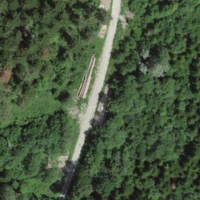
EUNIS habitat code: 44
Species observed at this site:
Tussilago farfara